Question: Imagine a patch glued to a sphere. How would I manage to make the patch keep its center position and surface area as the ? Normally, only the curvature of the patch should change, as it is " glued " to the sphere. Assume the patch is described as a set of ( latitude, longitude ) coordinates.
One possible solution would consist of converting the geographical coordinates of the patch into gnomonic coordinates (patch viewed perpendicularly directly from above), thereby making a 2D texture, which is then scaled up or down as the sphere changes its size. But I am unsure whether this is the right approach and how close of the desired effect this would be.
I am a newbie so perhaps Unity can do this simply with the right set options when applying a texture. In this case which input map projection should be used for the texture? Or maybe I should use a 3D surface and " nail " it somehow to the sphere.
Thank you!!
EDIT

I'm adding an illustration to show how the patch should be deformed as the sphere is scaled up or down. On a very small sphere, the patch would eventually wrap around. Whereas on a larger sphere, the patch would be almost flat. The deformation of the patch could be thought of as being similar to gluing the same sticker to spheres of different sizes.
The geometry of the patch could be any polygonal surface, and as previously mentioned must preserve its center position and surface area when the sphere is scaled up or down.
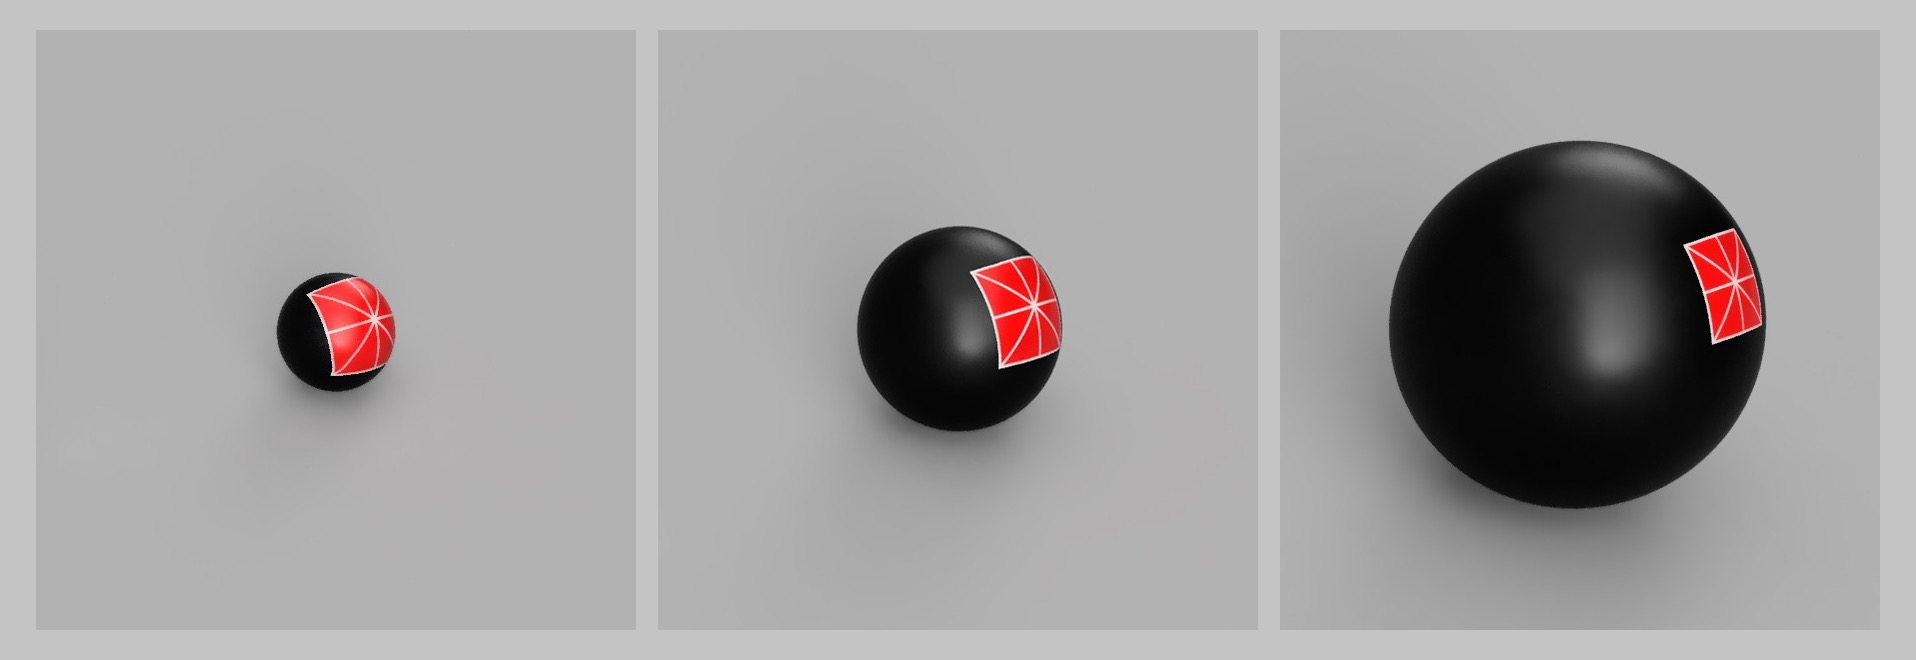
Answer: Assume you have a sphere of radius R1 centered at the origin of the standard coordinate system 'O e1 e2 e3'. Then the sphere is given by all points 'x = [x[0], x[1], x[2]]' in 3D that satisfy the equation 'x[0]^2 + x[1]^2 + x[2]^2 = R1^2'. On this sphere you have a patch and the patch has a center 'c = [c[0], c[1], c[2]]'.
First, rotate the patch so that the center 'c' goes to the north pole, then project it onto a plane, using an area preserving map for the sphere of radius 'R1', then map it back using the analogous area preserving map but for radius 'R2' sphere and finally rotate back the north pole to the scaled position of the center.
Functions you may need to define:
Function 1: Define spherical coordinates
'''
x = sc(u, v, R):
return
x[0] = R*sin(u)*sin(v)
x[1] = R*sin(u)*cos(v)
x[2] = R*cos(u)
where
0 <= u <= pi and 0 <= v < 2*pi
'''
Function 2: Define inverse spherical coordinates:
'''
[u, v] = inv_sc(x, R):
return
u = arccos( x[2] / R )
if x[1] > 0
v = arccot(x[0] / x[1]) if x[1] > 0
else if x[1] < 0
v = 2*pi - arccot(x[1] / x[0])
else if x[1] = 0 and x[0] > 0
v = 0
else if x[1] = 0 and x[0] < 0
v = pi
where x[0]^2 + x[1]^2 + x[2]^2 = R^2
'''
Function 3: Rotation matrix that rotates the center 'c' to the north pole:
Assume the center 'c' is given in spherical coordinates '[uc, vc]'. Then apply function 1
'''
c = [c[0], c[2], c[3]] = sc(uc, vc, R1)
'''
Then, find for which index 'i' we have 'c[i] = min( abs(c[0]), abs(c[1]), abs(c[2]))'. Say 'i=2' and take the coordinate vector 'e2 = [0, 1, 0]'.
Calculate the cross-product vectors 'cross(c, e2)' and 'cross(cross(c, e2), c)', think of them as row-vectors, and form the '3 by 3' rotation matrix
'''
A3 = c / norm(c)
A2 = cross(c, e2) / norm(cross(c, e2))
A1 = cross(A2, A3)
A = [ A1,
A2,
A3 ]
'''
Functions 4:
'''
[w,z] = area_pres(u,v,R1,R2):
return
w = arccos( 1 - (R1/R2)^2 * (1 - cos(u)) )
z = v
'''
Now if you re-scale the sphere from radius 'R1' to radius 'R2' then any point 'x' from the patch on the sphere with radius 'R1' gets transformed to the point 'y' on the sphere of radius 'R2' by the following chain of transformations:
'''
If x is given in spherical coordinates '[ux, vx]', first apply
x = [x[0], x[1], x[2]] = sc(ux, vx, R1)
Then rotate with the matrix A:
x = matrix_times_vector(A, x)
Then apply the chain of transformations:
[u,v] = inv_sc(x, R1)
[w,z] = area_pres(u,v,R1,R2)
y = sc(w,z,R2)
Now y is on the R2 sphere.
Finally,
y = matrix_times_vector(transpose(A), y)
'''
As a result all of these points 'y' fill-in the corresponding transformed patch on the sphere of radius 'R2' and the patch-area on R2 equals the patch-area of the original patch on sphere 'R1'. Plus the center point 'c' gets just scaled up or down along a ray emanating from the center of the sphere.
The general idea behind this appriach is that, basically, the area element of the R1 sphere is 'R1^2*sin(u) du dv' and we can look for a transformation of the latitude-longitude coordinates '[u,v]' of the R1 sphere into latitude-longitude coordinates '[w,z]' of the R2 sphere where we have the functions 'w = w(u,v)' and 'z = z(u,v)' such that
'''
R2^2*sin(w) dw dz = R1^2*sin(u) du dv
'''
When you expand the derivatives of '[w,z]' with respect to '[u,v]', you get
'''
dw = dw/du(u,v) du + dw/dv(u,v) dv
dz = dz/du(u,v) du + dz/dv(u,v) dv
'''
Plug them in the first formula, and you get
'''
R2^2*sin(w) dw dz = R2^2*sin(w) * ( dw/du(u,v) du + dw/dv(u,v) dv ) wedge ( dz/du(u,v) du + dz/dv(u,v) dv )
= R1^2*sin(u) du dv
'''
which simplifies to the equation
'''
R2^2*sin(w) * ( dw/du(u,v) dz/dv(u,v) - dw/dv(u,v) dz/du(u,v) ) du dv = R^2*sin(u) du dv
'''
So the general differential equation that guarantees the area preserving property of the transformation between the spherical patch on R1 and its image on R2 is
'''
R2^2*sin(w) * ( dw/du(u,v) dz/dv(u,v) - dw/dv(u,v) dz/du(u,v) ) = R^2*sin(u)
'''
Now, recall that the center of the patch has been rotated to the north pole of the R1 sphere, so you can think the center of the patch is the north pole. If you want a nice transformation of the patch so that it is somewhat homogeneous and isotropic from the patch's center, i.e. when standing at the center 'c' of the patch ('c = north pole') you see the patch deformed so that longitudes (great circles passing through 'c') are preserved (i.e. all points from a longitude get mapped to points of the same longitude), you get the restriction that the longitude coordinate 'v' of point '[u, v]' gets transformed to a new point '[w, z]' which should be on the same longitude, i.e. 'z = v'. Therefore such longitude preserving transformation should look like this:
'''
w = w(u,v)
z = v
'''
Consequently, the area-preserving equation simplifies to the following partial differential equation
'''
R2^2*sin(w) * dw/du(u,v) = R1^2*sin(u)
'''
because 'dz/dv = 1' and 'dz/du = 0'.
To solve it, first fix the variable 'v', and you get the ordinary differential equation
'''
R2^2*sin(w) * dw = R1^2*sin(u) du
'''
whose solution is
'''
R2^2*(1 - cos(w)) = R1^2*(1 - cos(u)) + const
'''
Therefore, when you let 'v' vary, the general solution for the partial differential equation
'''
R2^2*sin(w) * dw/du(u,v) = R^2*sin(u)
'''
in implicit form (equation that links the variables 'w, u, v') should look like
'''
R2^2*(1 - cos(w)) = R1^2*(1 - cos(u)) + f(v)
for any function f(v)
'''
However, let us not forget that the north pole stays fixed during this transformation, i.e. we have the restriction that 'w= 0' whenever 'u = 0'. Plug this condition into the equation above and you get the restriction for the function 'f(v)'
'''
R2^2*(1 - cos(0)) = R1^2*(1 - cos(0)) + f(v)
R2^2*(1 - 1) = R1^2*(1 - 1) + f(v)
0 = f(v)
for every longitude v
'''
Therefore, as soon as you impose longitudes to be transformed to the same longitudes and the north pole to be preserved, the only option you are left with is the equation
'''
R2^2*(1 - cos(w)) = R1^2*(1 - cos(u))
'''
which means that when you solve for 'w' you get
'''
w = arccos( 1 - (R1/R2)^2 * (1 - cos(u)) )
'''
and thus, the corresponding area preserving transformation between the patch on sphere R1 and the patch on sphere R2 with the same area, fixed center and a uniform deformation at the center so that longitudes are transformed to the same longitudes, is
'''
w = arccos( 1 - (R1/R2)^2 * (1 - cos(u)) )
z = v
'''
Here I implemented some of these functions in Python and ran a simple simulation:
'''
import numpy as np
import math
from mpl_toolkits.mplot3d import Axes3D
import matplotlib.pyplot as plt
def trig(uv):
return np.cos(uv), np.sin(uv)
def sc_trig(cos_uv, sin_uv, R):
n, dim = cos_uv.shape
x = np.empty((n,3), dtype=float)
x[:,0] = sin_uv[:,0]*cos_uv[:,1] #cos_u*sin_v
x[:,1] = sin_uv[:,0]*sin_uv[:,1] #cos_u*cos_v
x[:,2] = cos_uv[:,0] #sin_u
return R*x
def sc(uv,R):
cos_uv, sin_uv = trig(uv)
return sc_trig(cos_uv, sin_uv, R)
def inv_sc_trig(x):
n, dim = x.shape
cos_uv = np.empty((n,2), dtype=float)
sin_uv = np.empty((n,2), dtype=float)
Rad = np.sqrt(x[:,0]**2 + x[:,1]**2 + x[:,2]**2)
r_xy = np.sqrt(x[:,0]**2 + x[:,1]**2)
cos_uv[:,0] = x[:,2]/Rad #cos_u = x[:,2]/R
sin_uv[:,0] = r_xy/Rad #sin_v = x[:,1]/R
cos_uv[:,1] = x[:,0]/r_xy
sin_uv[:,1] = x[:,1]/r_xy
return cos_uv, sin_uv
def center_x(x,R):
n, dim = x.shape
c = np.sum(x, axis=0)/n
return R*c/math.sqrt(c.dot(c))
def center_uv(uv,R):
x = sc(uv,R)
return center_x(x,R)
def center_trig(cos_uv, sin_uv, R):
x = sc_trig(cos_uv, sin_uv, R)
return center_x(x,R)
def rot_mtrx(c):
i = np.where(c == min(c))[0][0]
e_i = np.zeros(3)
e_i[i] = 1
A = np.empty((3,3), dtype=float)
A[2,:] = c/math.sqrt(c.dot(c))
A[1,:] = np.cross(A[2,:], e_i)
A[1,:] = A[1,:]/math.sqrt(A[1,:].dot(A[1,:]))
A[0,:] = np.cross(A[1,:], A[2,:])
return A.T # ready to apply to a n x 2 matrix of points from the right
def area_pres(cos_uv, sin_uv, R1, R2):
cos_wz = np.empty(cos_uv.shape, dtype=float)
sin_wz = np.empty(sin_uv.shape, dtype=float)
cos_wz[:,0] = 1 - (R1/R2)**2 * (1 - cos_uv[:,0])
cos_wz[:,1] = cos_uv[:,1]
sin_wz[:,0] = np.sqrt(1 - cos_wz[:,0]**2)
sin_wz[:,1] = sin_uv[:,1]
return cos_wz, sin_wz
def sym_patch_0(n,m):
u = math.pi/2 + np.linspace(-math.pi/3, math.pi/3, num=n)
v = math.pi/2 + np.linspace(-math.pi/3, math.pi/3, num=m)
uv = np.empty((n, m, 2), dtype=float)
uv[:,:,0] = u[:, np.newaxis]
uv[:,:,1] = v[np.newaxis,:]
uv = np.reshape(uv, (n*m, 2), order='F')
return uv, u, v
uv, u, v = sym_patch_0(18,18)
r1 = 1
r2 = 2/3
r3 = 2
limits = max(r1,r2,r3)
p = math.pi
x = sc(uv,r1)
fig = plt.figure()
ax = fig.add_subplot(111, projection='3d')
ax.scatter(x[:,0], x[:,1], x[:,2])
ax.set_xlim(-limits, limits)
ax.set_ylim(-limits, limits)
ax.set_zlim(-limits, limits)
ax.set_xlabel('X Label')
ax.set_ylabel('Y Label')
ax.set_zlabel('Z Label')
plt.show()
B = rot_mtrx(center_x(x,r1))
x = x.dot(B)
cs, sn = inv_sc_trig(x)
cs1, sn1 = area_pres(cs, sn, r1, r2)
y = sc_trig(cs1, sn1, r2)
y = y.dot(B.T)
fig = plt.figure()
ax = fig.add_subplot(111, projection='3d')
ax.scatter(y[:,0], y[:,1], y[:,2])
ax.set_xlim(-limits, limits)
ax.set_ylim(-limits, limits)
ax.set_zlim(-limits, limits)
ax.set_xlabel('X Label')
ax.set_ylabel('Y Label')
ax.set_zlabel('Z Label')
plt.show()
cs1, sn1 = area_pres(cs, sn, r1, r3)
y = sc_trig(cs1, sn1, r3)
y = y.dot(B.T)
fig = plt.figure()
ax = fig.add_subplot(111, projection='3d')
ax.scatter(y[:,0], y[:,1], y[:,2])
ax.set_xlim(-limits, limits)
ax.set_ylim(-limits, limits)
ax.set_zlim(-limits, limits)
ax.set_xlabel('X Label')
ax.set_ylabel('Y Label')
ax.set_zlabel('Z Label')
plt.show()
'''
One can see three figures of how a patch gets deformed when the radius of the sphere changes from radius 2/3, through radius 1 and finally to radius 2. The patch's area doesn't change and the transformation of the patch is homogeneous in all direction with no excessive deformation.
<URL>
<URL>
<URL>